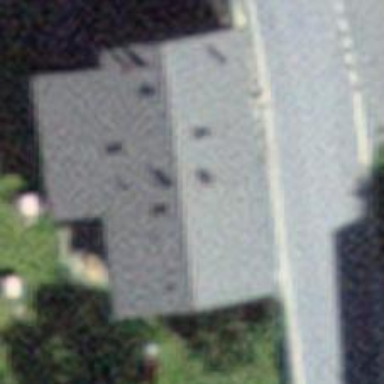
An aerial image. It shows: Restaurant.